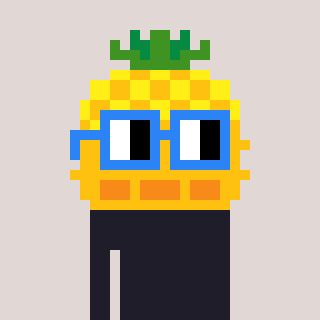
a pixel art character with square blue glasses, a pineapple-shaped head and a redpinkish-colored body on a warm background